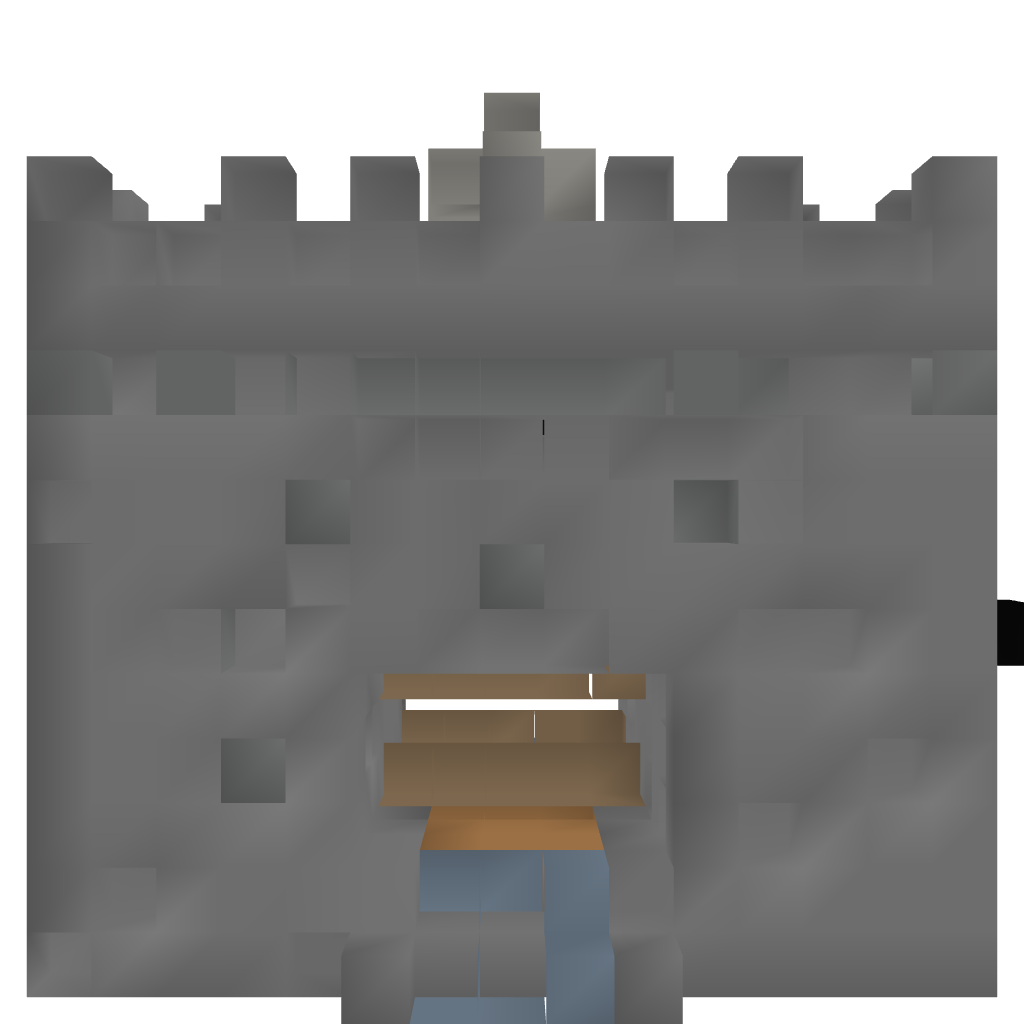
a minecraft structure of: Castle Gate